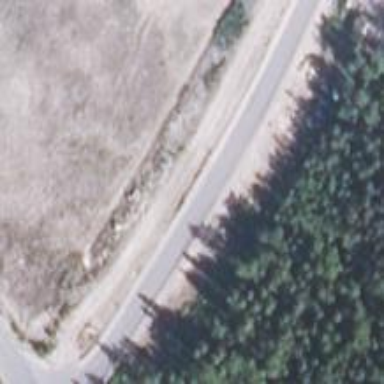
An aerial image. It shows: Unclassified road with asphalt surface.